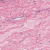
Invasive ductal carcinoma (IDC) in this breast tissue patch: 0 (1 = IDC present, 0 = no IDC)